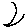
Label: moon